Question: I'd like to run a method when mouse is above one of the standard window controls (close, minimize, maximize). How do I do that?

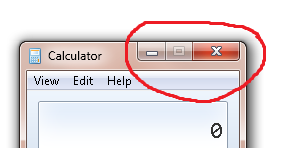
Answer: you can use this:
'''
internal const int WM_NCMOUSEMOVE = 0x00A0;
protected override void WndProc(ref Message m)
{
if (m.Msg == WM_NCMOUSEMOVE)
{
if ((int)m.WParam == 0x8)
Console.WriteLine("Mouse over on Minimize button");
if ((int)m.WParam == 0x9)
Console.WriteLine("Mouse over on Maximize button");
if ((int)m.WParam == 0x14)
Console.WriteLine("Mouse over on Close button");
}
base.WndProc(ref m);
}
'''
just put it in your form's code.